Question: I want to draw something similar to this shape on android canvas:

I think the best way is to define this shape as the intersection of 2 circles and a line. What's the proper way to create this with android canvas?
I am now using PorterDuff as smith324 suggested:
*Note: code slightly simplified for clarity.
'''
darkPaint = new Paint();
darkPaint.setColor(Color.rgb(50, 50, 50));
lightPaint = new Paint();
lightPaint.setColor(Color.rgb(200, 200, 200));
atopPaint= new Paint(GameDrawingPanel.darkPaint.getColor());
atopPaint.setXfermode(new PorterDuffXfermode(PorterDuff.Mode.DST_ATOP));
atopPaint.setAntiAlias(true);
atopPaint.setStrokeWidth(2);
_boardCanvas.drawCircle(x, y, radius, darkPaint);
_boardCanvas.drawCircle(x, y, radius_small, lightPaint);
_boardCanvas.drawRect(0,0,height,width,atopPaint);
'''
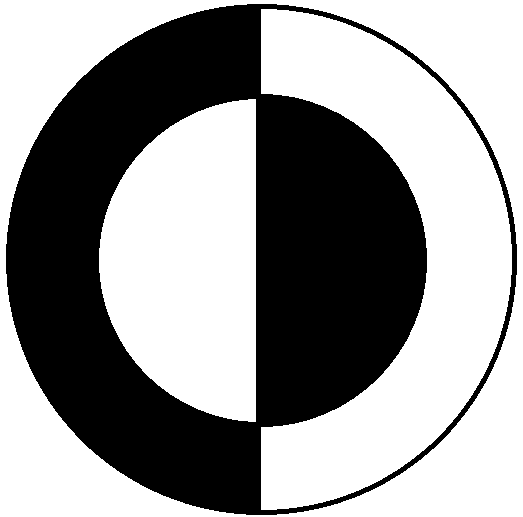
Answer: I forget exactly which modes would be of use here (XOR should work), but essentially you need to use a PorterDuff transfer mode to achieve this. Try drawing the concentric circles atop one another, then a dividing rectangle on one side.
<URL>
<URL>